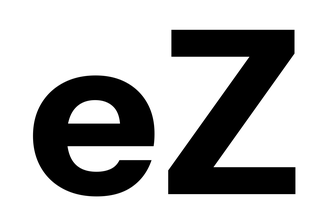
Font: InstrumentSans_Bold